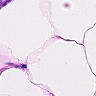
Metastatic tissue present: no